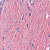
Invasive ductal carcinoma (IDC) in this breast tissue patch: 0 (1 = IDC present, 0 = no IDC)